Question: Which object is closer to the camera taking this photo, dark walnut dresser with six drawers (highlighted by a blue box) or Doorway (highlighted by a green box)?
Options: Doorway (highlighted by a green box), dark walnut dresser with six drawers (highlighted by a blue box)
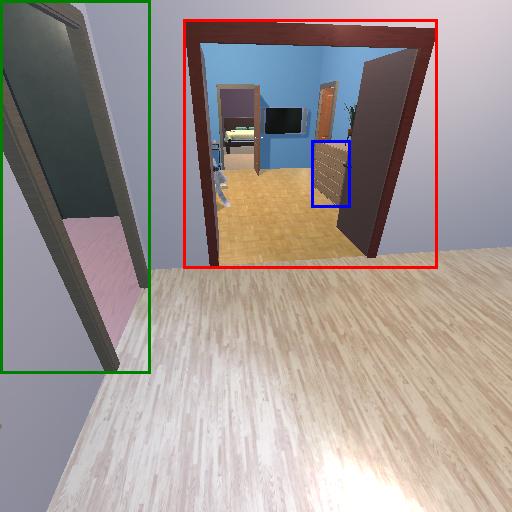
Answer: Doorway (highlighted by a green box)